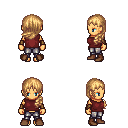
a pixel art fantasy rpg character, female body template, human, tanned skin, maroon sleeveless shirt, metal pants, light blonde left-swept hairstyle, leather bracers, brown shoes, four views (front, back, left, right), 2x2 character sprite sheet, small pixel art, hard edges, no anti-aliasing